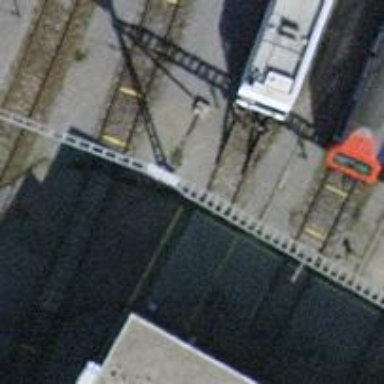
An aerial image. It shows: Railway buffer stop.